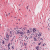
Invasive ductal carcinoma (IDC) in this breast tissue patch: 0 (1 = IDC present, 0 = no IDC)